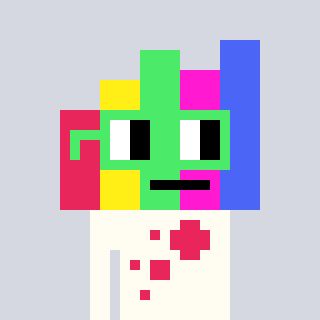
a pixel art character with square light green glasses, a bar chart-shaped head and a grayscale-colored body on a cool background